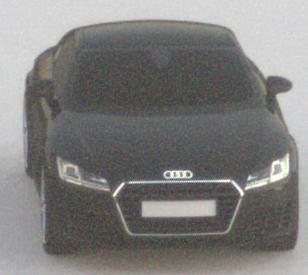
Make: Audi
Model: TT Coupé 1.8 TFSI
Detailed model: TT (8S) Coupé
Model produced from: 2015/08
Model produced until: 2018/06
Doors: 3
Color: black
Road condition: dry road
Daytime: sunrise or sunset
Contrast: low contrast